Question: I have some code shown below that loops through a datagridview and graphs the data. The problem I'm having is sometimes the data doesn't line up correctly when there are gaps. I have multiple devices spitting data into my datagridview and sometimes the unit will not report for 2 reports, so there were be a gap in data but I still want my data to line up properly. How do I achieve this? The chart picture below will describe the issue better. I'm using MSCharts, Winforms, C#, and .NET 4.
'''
//for each column in my datagridview
for (int i = 0; i < currentDGV.Rows.Count; i++)
{
//for each column in each row in my datagridview
for (int j = 2; j < currentDGV.Columns.Count - 5; j++)
{
//make sure the column is visible and isnt a outlier
if (currentDGV.Columns[j].Visible == true && (bool)currentDGV.Rows[i].Cells[OUTLIER_VALUE].Value != true)
{
string deviceName = currentDGV.Rows[i].Cells[DEVICE_NAME_VALUE].Value.ToString();
string currentSize = currentDGV.Columns[j].HeaderText;
string currentTime = currentDGV.Rows[i].Cells[DATETIME_VALUE].Value.ToString();
string currentSizeValue = currentDGV.Rows[i].Cells[j].Value.ToString();
createNewSeries(deviceName + " - " + currentSize);
plotValueOnSeries(deviceName + " - " + currentSize, currentTime, currentSizeValue);
}
}
}
private void createNewSeries(String SeriesName)
{
if (tempChart != null)
{
if (tempChart.Series.IsUniqueName(SeriesName))
{
tempChart.Series.Add(SeriesName);
//tempChart.Series[SeriesName].IsXValueIndexed = true;
//tempChart.Series[SeriesName].XValueType = ChartValueType.DateTime;
}
}
}
private void plotValueOnSeries(String SeriesName, string XValue, string YValue)
{
if (tempChart != null)
{
if (radioButtonStep.Checked == true)
tempChart.Series[SeriesName].ChartType = SeriesChartType.StepLine;
else if (radioButtonSpline.Checked == true)
tempChart.Series[SeriesName].ChartType = SeriesChartType.Spline;
else if (radioButtonPoint.Checked == true)
tempChart.Series[SeriesName].ChartType = SeriesChartType.Point;
else
tempChart.Series[SeriesName].ChartType = SeriesChartType.Line;
tempChart.Series[SeriesName].Points.AddXY(XValue, YValue);
}
}
'''

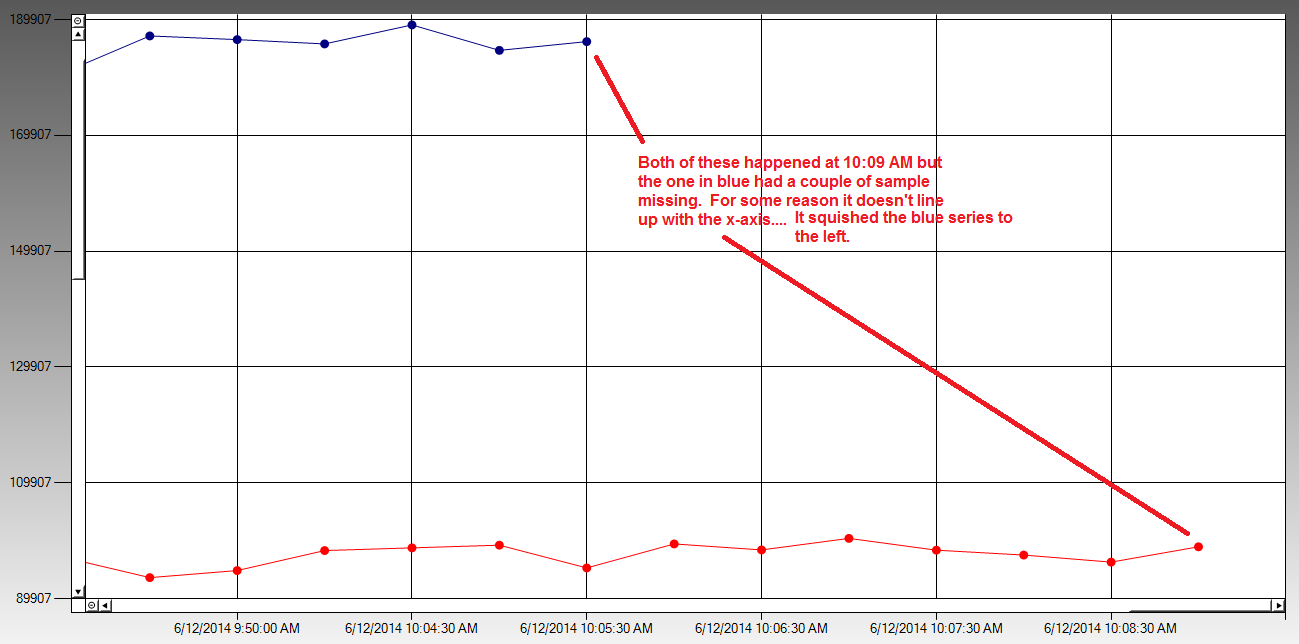
Answer: You must perform the correct conversion of your date string values otherwise the charting control will use them as simple labels. Setting 'XValueType = = ChartValueType.DateTime' is not enough. You should pass your time stamps as double using the 'DateTime.ToOADate()' conversion as illustrated in the example below:

'''
chart1.ChartAreas[0].AxisX.LabelStyle.Format = "hh:mm";
Series s1 = new Series("s1");
s1.XValueType = ChartValueType.DateTime;
s1.Points.AddXY(Convert.ToDateTime("10:01").ToOADate(), 1);
s1.Points.AddXY(Convert.ToDateTime("10:02").ToOADate(), 2);
s1.Points.AddXY(Convert.ToDateTime("10:03").ToOADate(), 3);
s1.Points.AddXY(Convert.ToDateTime("10:04").ToOADate(), 4);
s1.Points.AddXY(Convert.ToDateTime("10:07").ToOADate(), 5);
chart1.Series.Add(s1);
Series s2 = new Series("s2");
s2.XValueType = ChartValueType.DateTime;
s2.Points.AddXY(Convert.ToDateTime("10:01").ToOADate(), 10);
s2.Points.AddXY(Convert.ToDateTime("10:02").ToOADate(), 9);
s2.Points.AddXY(Convert.ToDateTime("10:05").ToOADate(), 8);
s2.Points.AddXY(Convert.ToDateTime("10:06").ToOADate(), 7);
s2.Points.AddXY(Convert.ToDateTime("10:09").ToOADate(), 6);
chart1.Series.Add(s2);
'''